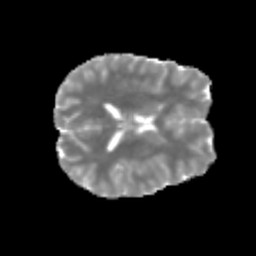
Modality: MD
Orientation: axial
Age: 25
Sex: female
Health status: healthy
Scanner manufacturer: siemens
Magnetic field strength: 3 T
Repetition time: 3.6 s
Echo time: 0.092 s